Question: I using the below sql:
based on <URL>
'''
SELECT * , 3956 *2 * ASIN( SQRT( POWER( SIN( (
- 36.<PHONE> - abs( stop_lat ) ) * pi( ) /180 /2 ) , 2 ) + COS( - 36.<PHONE> * pi( ) /180 ) * COS( abs( stop_lat ) * pi( ) /180 ) * POWER( SIN( ( 174.63832160000004 - stop_lon ) * pi( ) /180 /2 ) , 2 ) )
) AS distance
FROM stops
HAVING distance <100
LIMIT 0 , 30
'''
To find stops that are within a radius of my current lat and lon.
I am using GTFS data and the schema is below. (The lat and lon and last two columns)
'''
01 7106 210 Victoria St -36.<PHONE> <PHONE>
0002 7108 220 Victoria St -36.<PHONE> <PHONE>
0003 7110 36 College Hill -36.<PHONE> <PHONE>
0004 7112 68 College Hill -36.<PHONE> <PHONE>
0005 7114 2 Jervois Rd -36.<PHONE> <PHONE>
0006 7116 90 Jervois Rd -36.<PHONE> <PHONE>
0007 7118 160 Jervois Rd -36.<PHONE> <PHONE>
0008 7120 206 Jervois Rd -36.<PHONE> <PHONE>
0009 7122 270 Jervois Rd -36.<PHONE> <PHONE>
0012 7121 203 Jervois Rd -36.<PHONE> <PHONE>
0013 7119 165 Jervois Rd -36.<PHONE> <PHONE>
'''
The table structure like this:

As far as I can see, the query should return some results. However it doesn't. Can anyone tell me what I might be missing?
*** Update ***********
I noticed that I was missing the temp output table name, so I am now getting some results. However, they start at 5000 distance from my location. Any ideas?
Updated SQL:
'''
SELECT * , 3956 *2 * ASIN( SQRT( POWER( SIN( (
- 36.<PHONE> - abs( stop_lat ) ) * pi( ) /180 /2 ) , 2 ) + COS( - 36.<PHONE> * pi( ) /180 ) * COS( abs( stop_lat ) * pi( ) /180 ) * POWER( SIN( ( 174.63832160000004 - stop_lon ) * pi( ) /180 /2 ) , 2 ) )
) AS distance
FROM stops dest
HAVING distance <5100
ORDER BY distance
LIMIT 10
'''
Thanks,
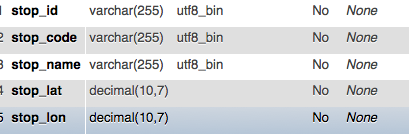
Answer: I suspect the formula is the culprit. Even if you took it from a reliable source and made no errors in implementing, there can e.g. be a unit confusion.
- 'abs'<URL>'cos'